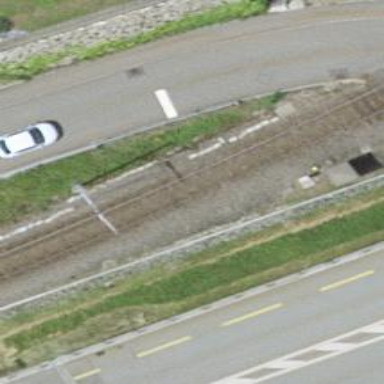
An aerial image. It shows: Single-track electrified railway with contact line.